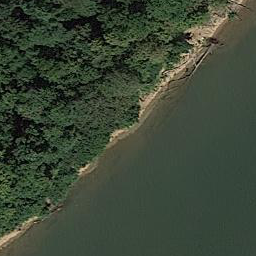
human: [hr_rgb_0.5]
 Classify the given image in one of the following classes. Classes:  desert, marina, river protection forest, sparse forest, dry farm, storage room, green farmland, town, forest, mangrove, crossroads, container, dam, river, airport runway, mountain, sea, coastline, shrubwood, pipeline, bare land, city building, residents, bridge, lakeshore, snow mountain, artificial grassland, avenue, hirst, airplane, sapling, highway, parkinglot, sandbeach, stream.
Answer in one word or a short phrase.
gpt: river protection forest